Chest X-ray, PA view. Patient: 37 years old, sex F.
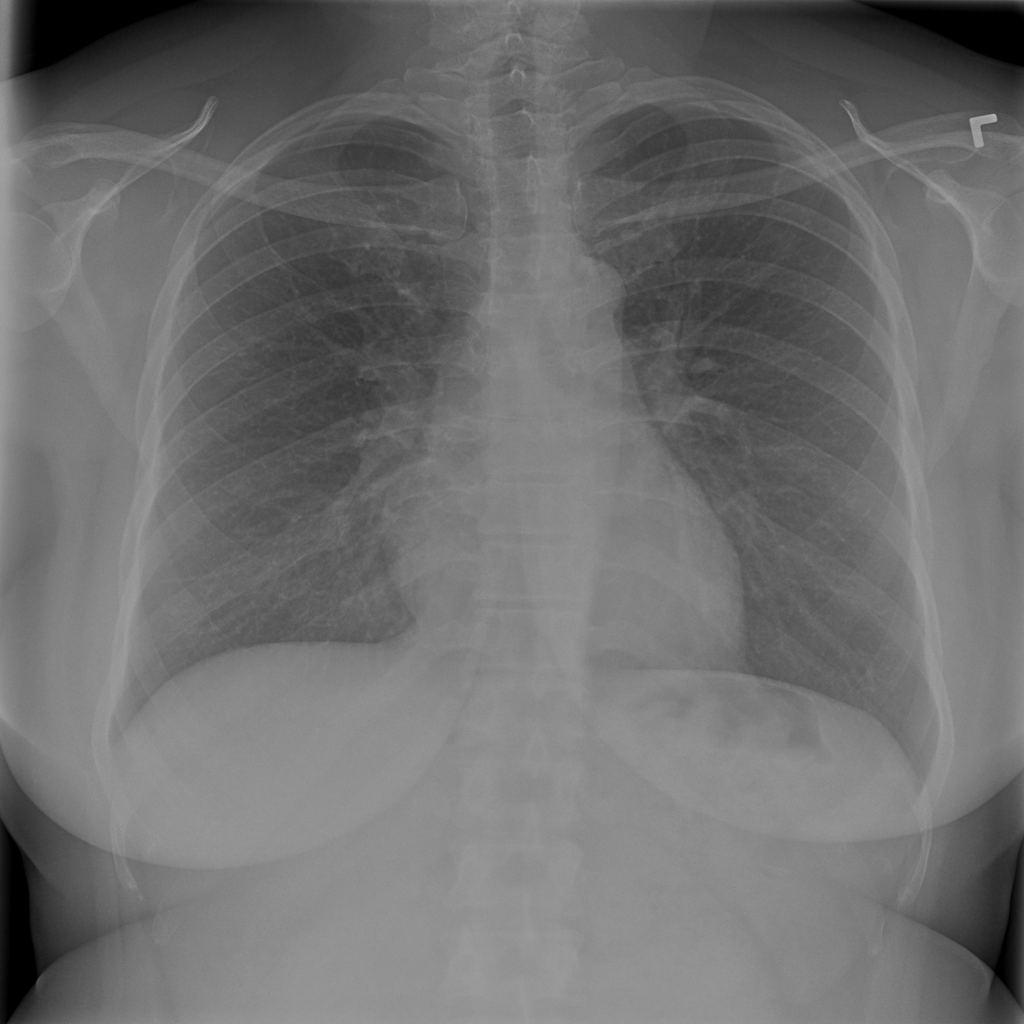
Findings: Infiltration